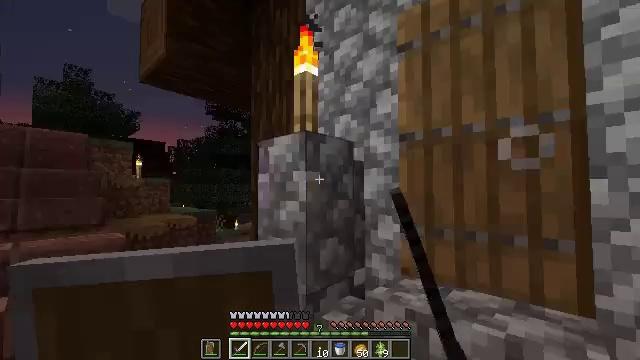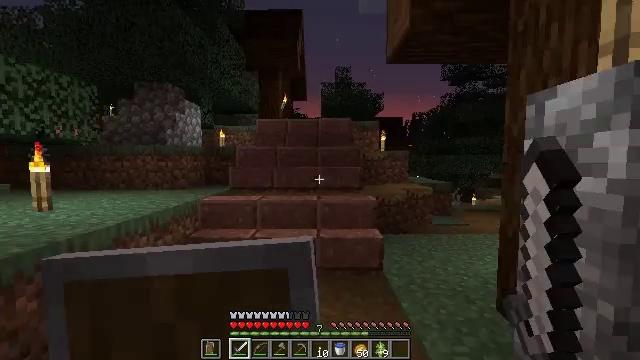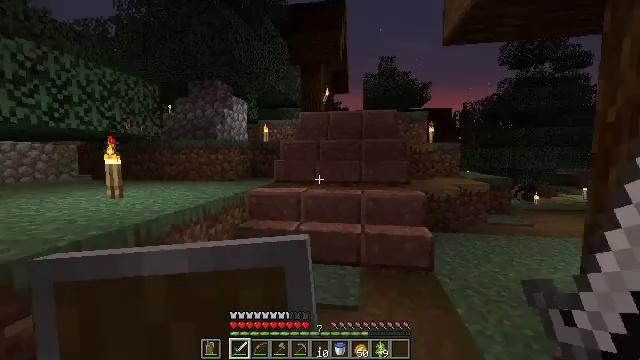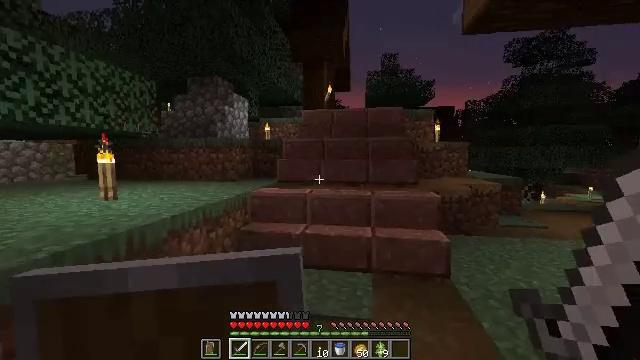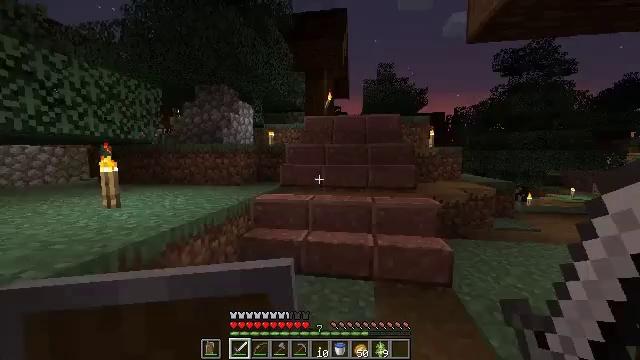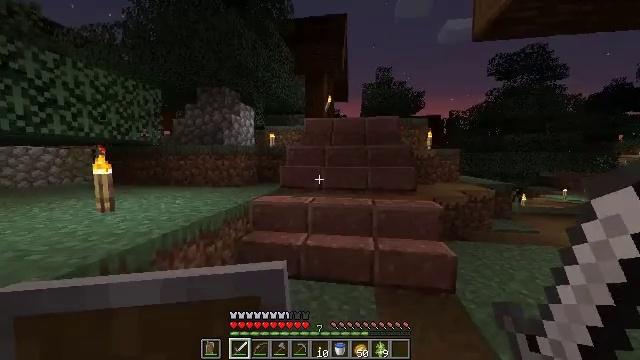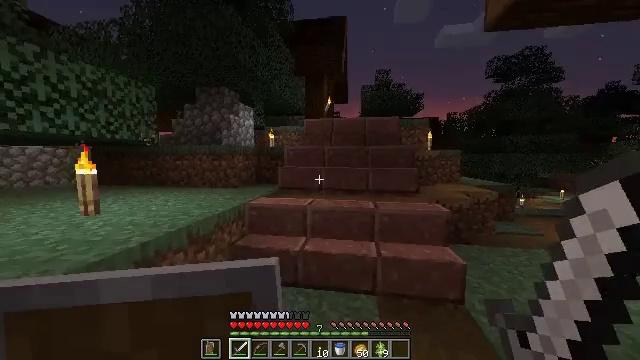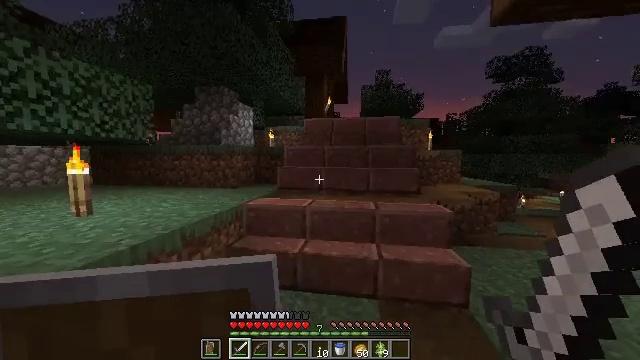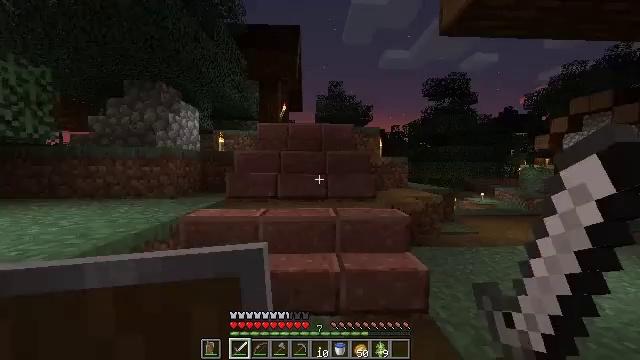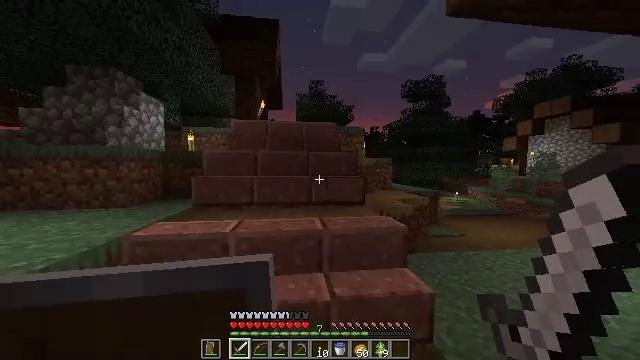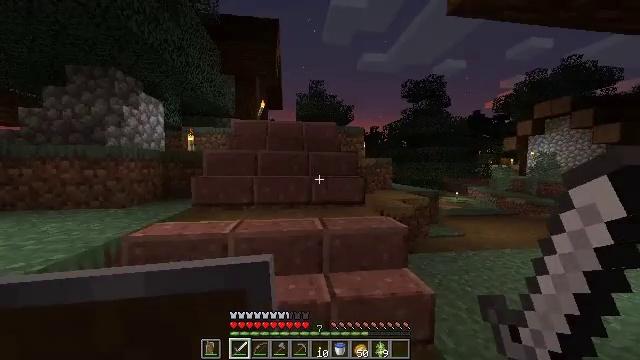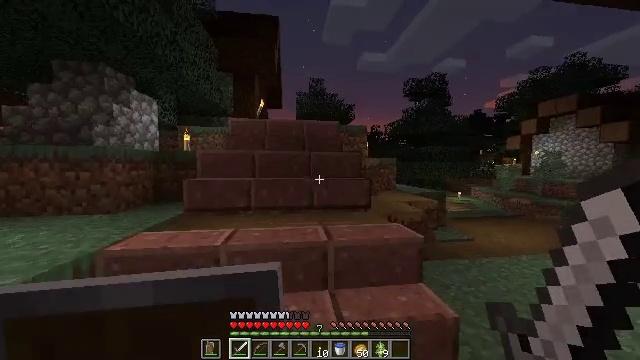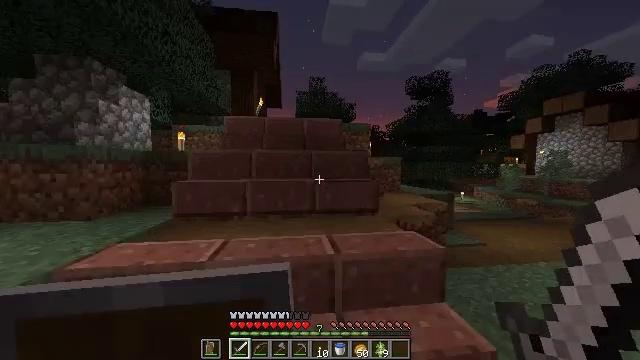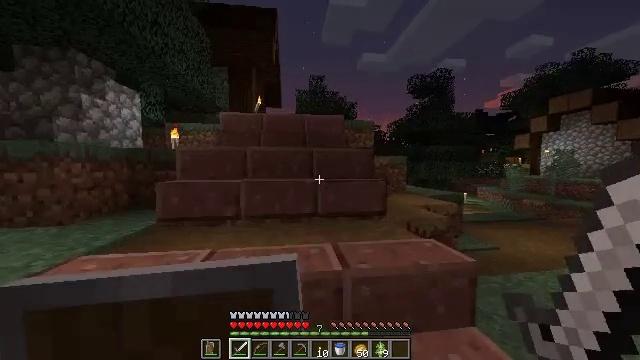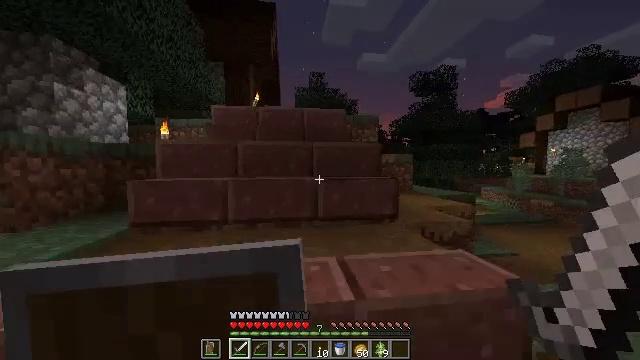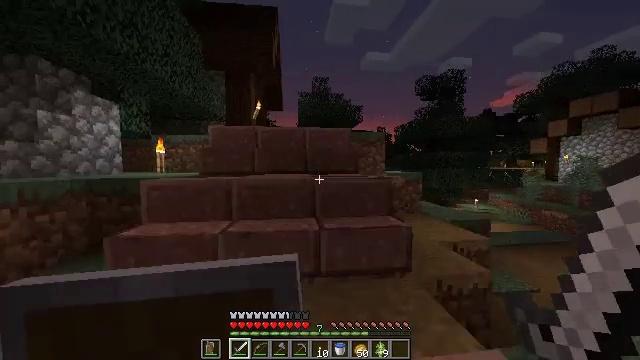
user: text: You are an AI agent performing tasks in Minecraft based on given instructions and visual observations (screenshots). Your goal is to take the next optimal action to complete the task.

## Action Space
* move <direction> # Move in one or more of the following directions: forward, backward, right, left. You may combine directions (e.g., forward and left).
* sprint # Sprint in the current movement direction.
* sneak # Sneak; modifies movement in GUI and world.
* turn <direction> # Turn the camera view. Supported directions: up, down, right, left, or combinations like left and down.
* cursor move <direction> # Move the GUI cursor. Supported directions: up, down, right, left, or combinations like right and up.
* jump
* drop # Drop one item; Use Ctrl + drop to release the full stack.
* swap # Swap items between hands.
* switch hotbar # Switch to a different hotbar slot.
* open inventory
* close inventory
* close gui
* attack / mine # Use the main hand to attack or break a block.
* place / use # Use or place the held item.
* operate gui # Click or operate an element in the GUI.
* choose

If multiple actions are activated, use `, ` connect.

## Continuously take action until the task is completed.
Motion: motion action
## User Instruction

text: Dismantle the blue bed.
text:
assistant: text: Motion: move forward and move left, turn left and down
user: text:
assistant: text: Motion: move forward and move left, turn left and down
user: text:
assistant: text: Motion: move forward, sprint
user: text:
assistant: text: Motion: move forward, sprint
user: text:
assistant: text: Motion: move forward, sprint
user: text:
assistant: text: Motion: move forward
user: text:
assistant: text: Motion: move forward
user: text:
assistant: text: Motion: move forward, turn right and up
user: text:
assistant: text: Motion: move forward, turn right
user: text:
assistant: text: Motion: move forward
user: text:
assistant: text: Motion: move forward
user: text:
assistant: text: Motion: move forward
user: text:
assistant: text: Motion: move forward
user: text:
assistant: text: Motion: move forward
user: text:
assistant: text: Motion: move forward
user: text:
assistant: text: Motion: move forward, turn left
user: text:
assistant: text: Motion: move forward, turn left
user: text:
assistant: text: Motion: move forward
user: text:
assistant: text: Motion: move forward
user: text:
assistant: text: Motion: move forward
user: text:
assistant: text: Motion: move forward
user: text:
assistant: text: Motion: move forward
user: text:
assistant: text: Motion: move forward, turn right
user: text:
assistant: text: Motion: move forward, turn right and up
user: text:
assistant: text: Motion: move forward
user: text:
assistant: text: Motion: move forward
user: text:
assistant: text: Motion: move forward
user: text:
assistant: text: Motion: move forward
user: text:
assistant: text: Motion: move forward
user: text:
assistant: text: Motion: move forward, turn right and down